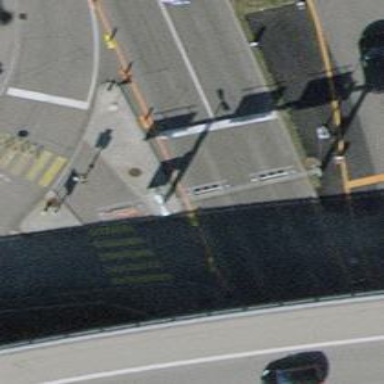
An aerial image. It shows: Road with traffic signals.